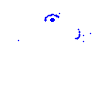
Particle: proton